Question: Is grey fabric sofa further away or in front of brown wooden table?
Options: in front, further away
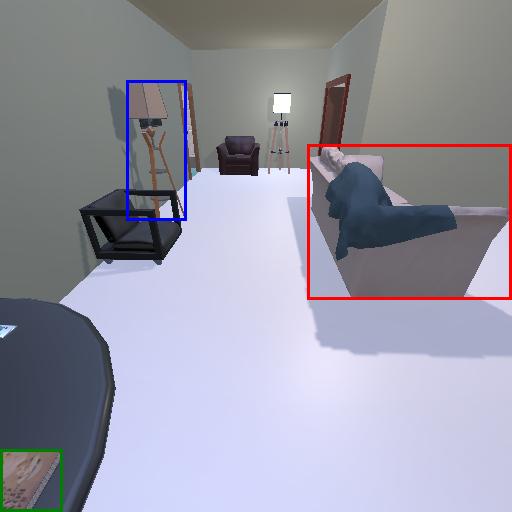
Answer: in front